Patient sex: M
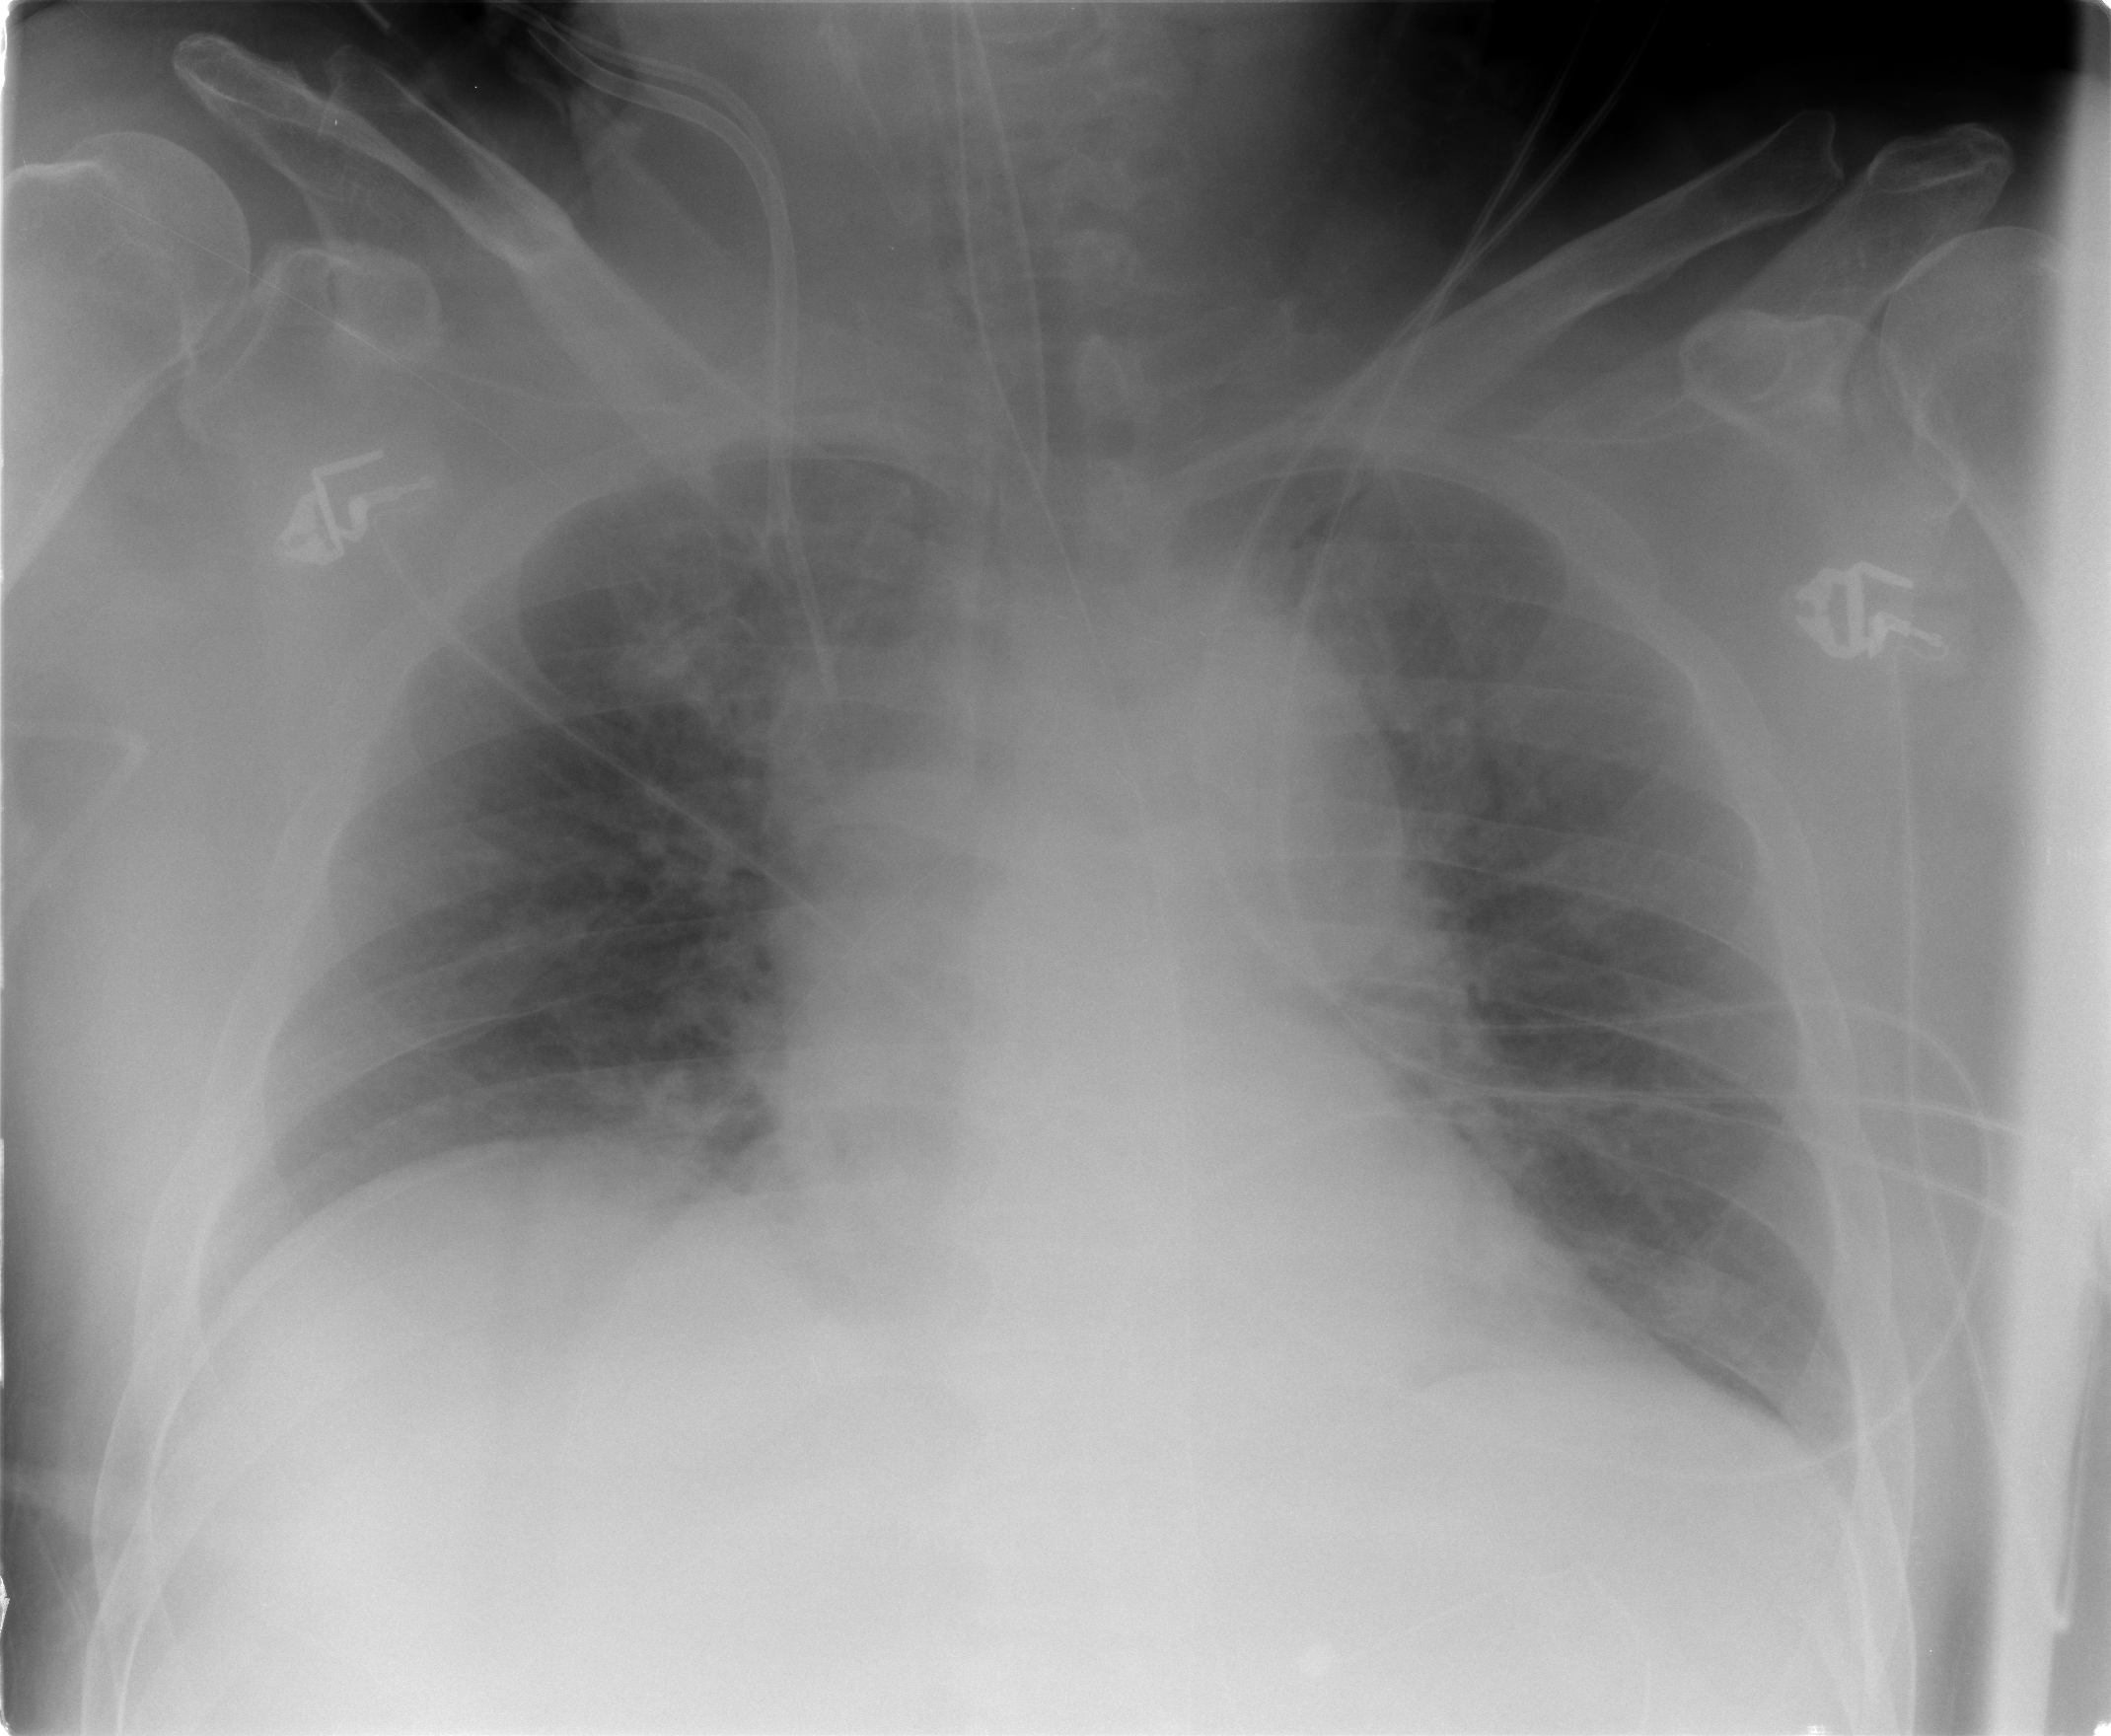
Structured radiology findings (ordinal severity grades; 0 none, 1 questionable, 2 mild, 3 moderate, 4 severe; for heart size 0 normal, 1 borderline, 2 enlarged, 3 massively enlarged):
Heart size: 0
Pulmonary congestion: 1
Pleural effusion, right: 0
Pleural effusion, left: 0
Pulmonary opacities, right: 0
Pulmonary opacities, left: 0
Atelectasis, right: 0
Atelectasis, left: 0